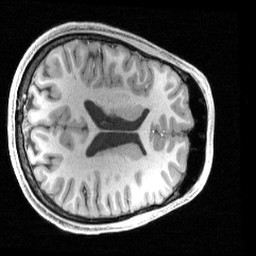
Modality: T1w
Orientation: axial
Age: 21
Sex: male
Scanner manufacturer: siemens
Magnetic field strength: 3 T
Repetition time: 2.4 s
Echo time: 0.00224 s